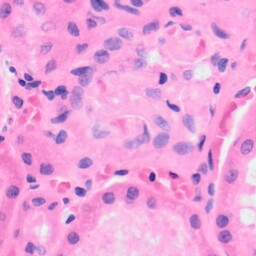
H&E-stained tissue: Kidney